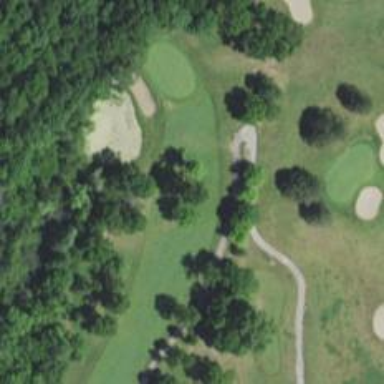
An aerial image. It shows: View of golf hole.